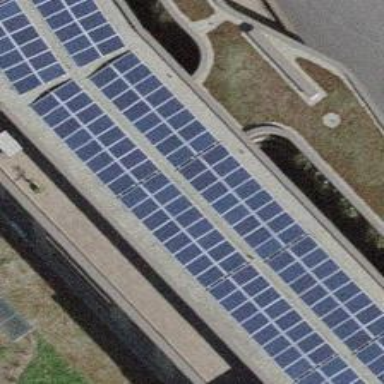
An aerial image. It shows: Solar power generator.